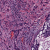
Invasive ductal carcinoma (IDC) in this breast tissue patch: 1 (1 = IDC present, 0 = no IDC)